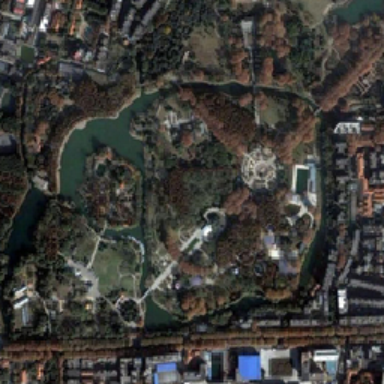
The park surrounded by the lake has several buildings and plants .